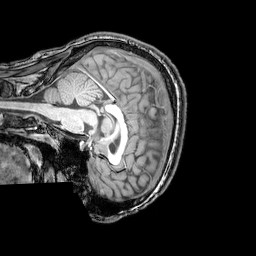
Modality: T1w
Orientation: sagittal
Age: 24
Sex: male
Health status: healthy
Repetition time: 0.081 s
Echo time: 0.037 s